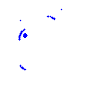
Particle: kaon